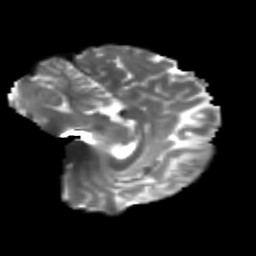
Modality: T2w
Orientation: sagittal
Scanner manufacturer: siemens
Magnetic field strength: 3 T
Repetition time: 4.16 s
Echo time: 0.0806 s